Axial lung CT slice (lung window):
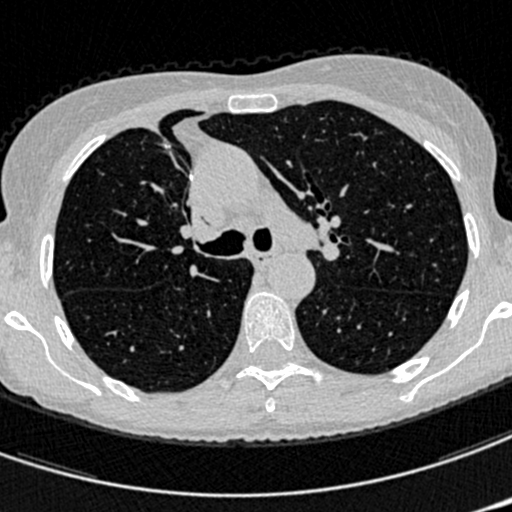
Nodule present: no